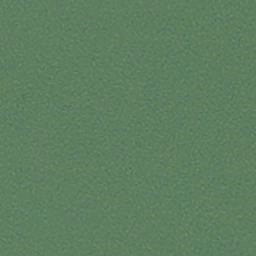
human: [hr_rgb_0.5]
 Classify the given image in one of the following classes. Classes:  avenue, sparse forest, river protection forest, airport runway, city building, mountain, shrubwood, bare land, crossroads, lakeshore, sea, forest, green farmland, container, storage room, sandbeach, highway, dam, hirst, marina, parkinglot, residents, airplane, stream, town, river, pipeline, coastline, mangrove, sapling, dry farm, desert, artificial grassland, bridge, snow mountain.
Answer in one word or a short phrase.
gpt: sea